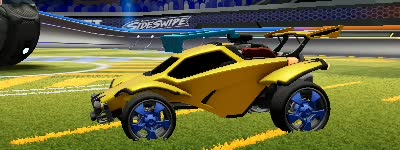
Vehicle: octane